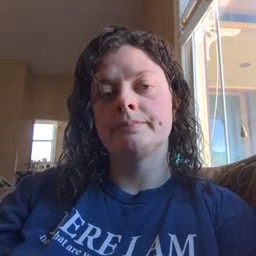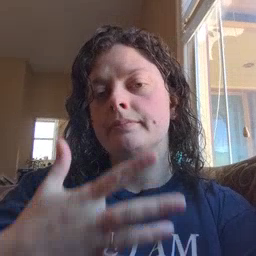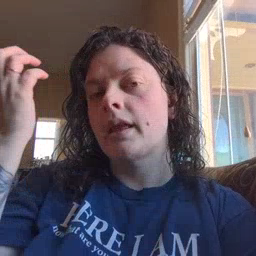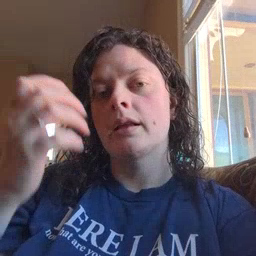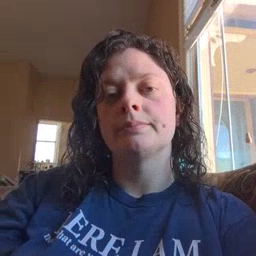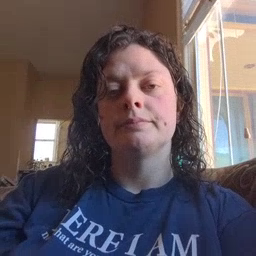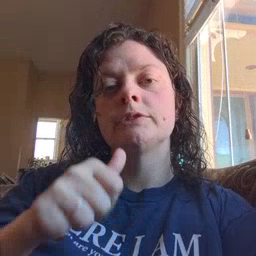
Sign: mad